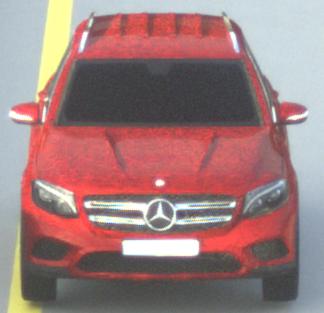
Make: Mercedes-Benz
Model: GLC 250
Detailed model: GLC (253)
Model produced from: 2015/09
Model produced until: 2018/05
Doors: 5
Color: red
Road condition: dry road
Daytime: morning or afternoon
Contrast: medium contrast